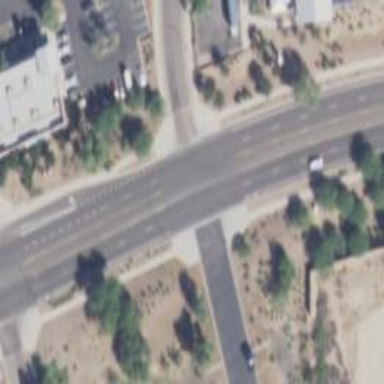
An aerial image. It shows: Unmarked crossing on the road.